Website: macys
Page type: payment
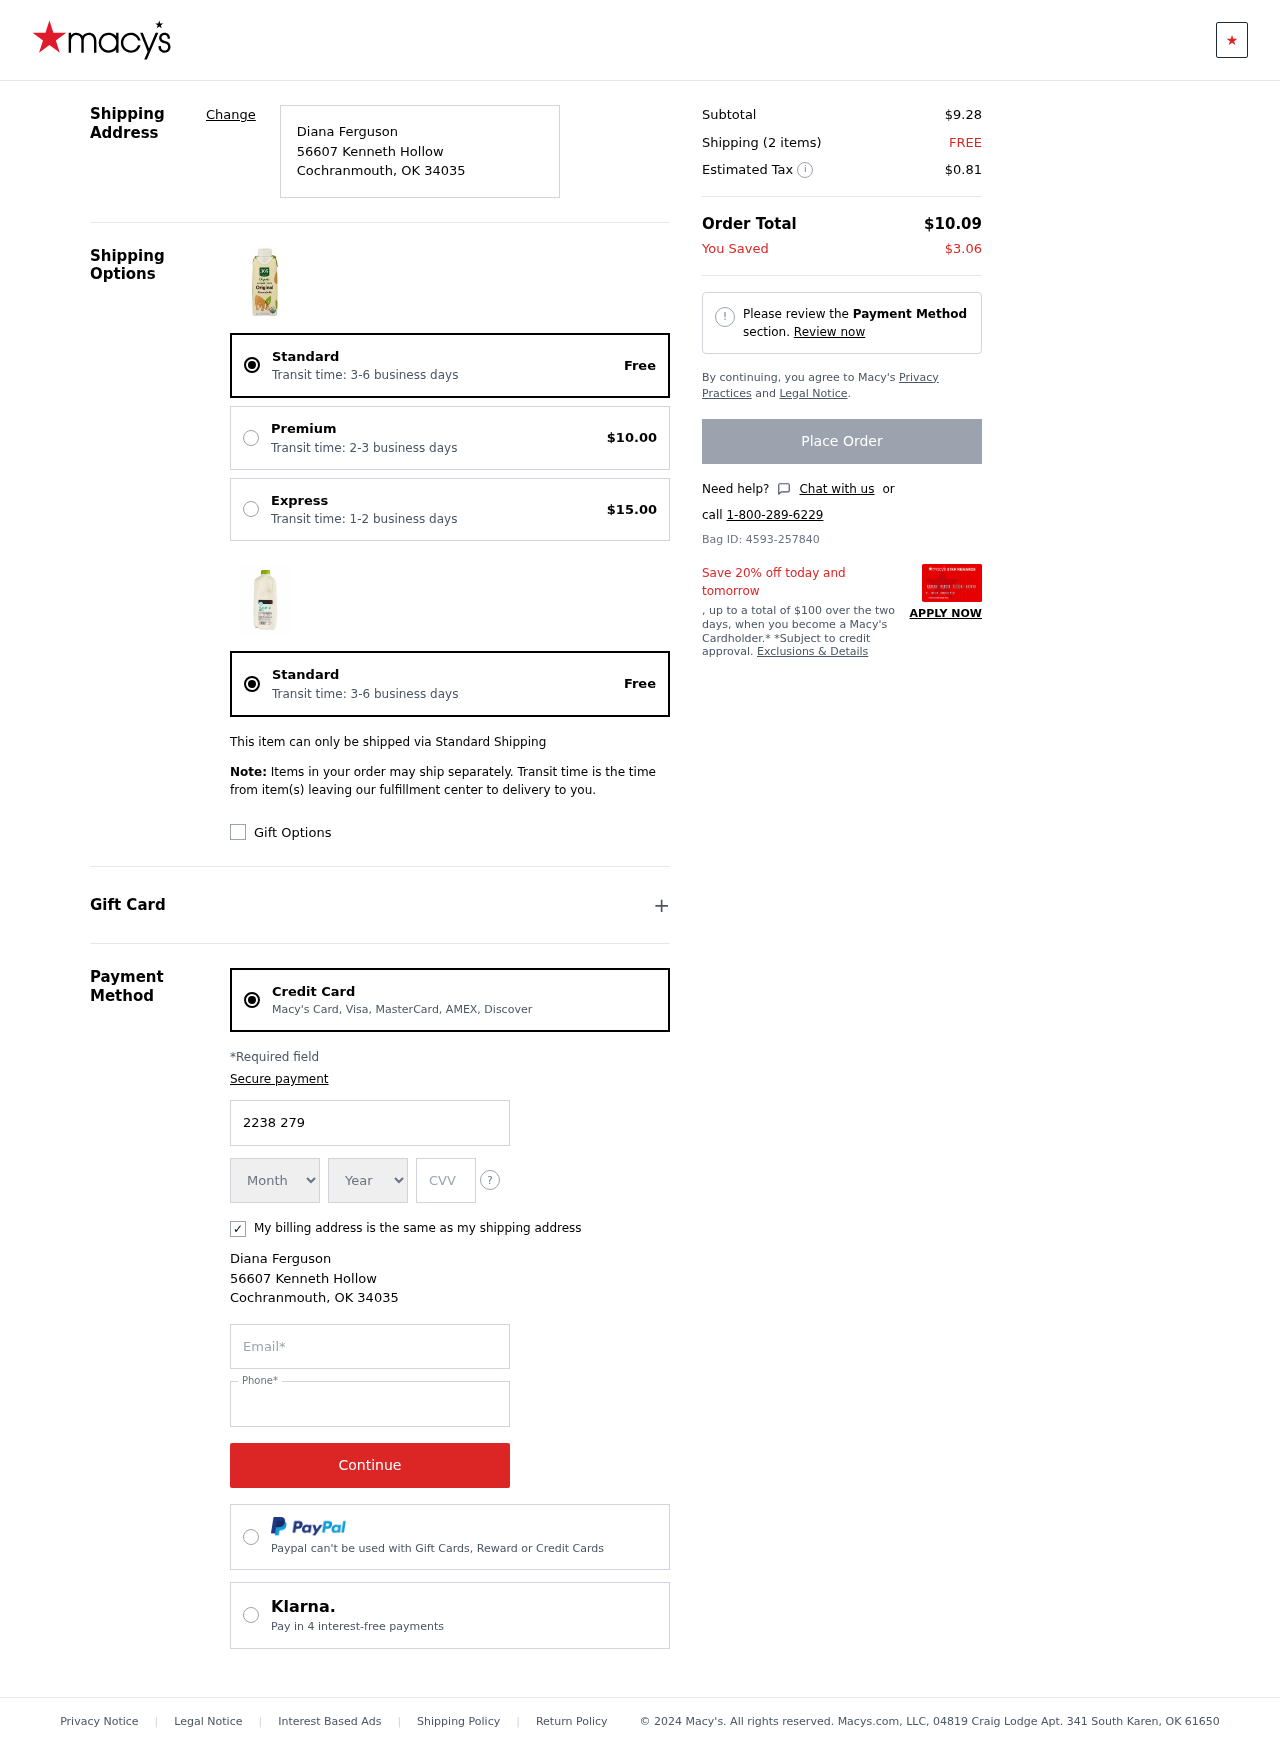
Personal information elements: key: PII_CARD_CVV
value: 832
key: PII_CARD_EXPIRY_MONTH
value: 08
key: PII_CARD_EXPIRY_YEAR
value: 29
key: PII_CARD_NUMBER
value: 2238 2791 9366 3267
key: PII_CITY
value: Cochranmouth
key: PII_EMAIL
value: diana_ferguson@hotmail.com
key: PII_FULLNAME
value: Diana Ferguson
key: PII_PHONE
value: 8172187204
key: PII_POSTCODE
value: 34035
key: PII_STATE_ABBR
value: OK
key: PII_STREET
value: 56607 Kenneth Hollow
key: PII_FULLNAME2
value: Diana Ferguson
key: PII_STREET2
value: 56607 Kenneth Hollow
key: PII_CITY2
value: Cochranmouth
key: PII_STATE_ABBR2
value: OK
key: PII_POSTCODE2
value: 34035
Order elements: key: ORDER_DELIVERY_DATE
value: Transit time: 3-6 business days
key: ORDER_SHIPPING_STANDARD
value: Free
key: ORDER_SHIPPING_PREMIUM
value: $10.00
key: ORDER_SHIPPING_EXPRESS
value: $15.00
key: ORDER_DELIVERY_DATE2
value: Transit time: 3-6 business days
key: ORDER_SHIPPING_STANDARD2
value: Free
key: ORDER_SUBTOTAL
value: $9.28
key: ORDER_NUM_ITEMS
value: Shipping (2 items)
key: ORDER_SHIPPING_COST
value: FREE
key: ORDER_TAX
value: $0.81
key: ORDER_TOTAL
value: $10.09
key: ORDER_SAVINGS
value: $3.06
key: ORDER_ID
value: Bag ID: 4593-257840